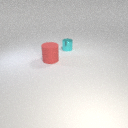
large red rubber cylinder to the left of small cyan metal cylinder